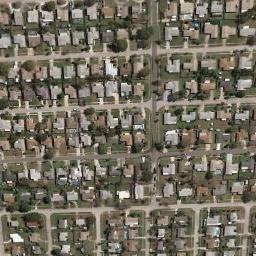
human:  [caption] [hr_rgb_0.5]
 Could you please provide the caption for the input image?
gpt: The dense residential is next to the road .

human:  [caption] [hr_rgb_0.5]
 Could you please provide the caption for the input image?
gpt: A dense residential area has lots of trees and houses arranged neatly while some roads go through the residential area .

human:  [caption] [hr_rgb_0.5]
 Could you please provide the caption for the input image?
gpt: There are many roads and neatly arranged houses and trees and many vehicles in densely populated areas .

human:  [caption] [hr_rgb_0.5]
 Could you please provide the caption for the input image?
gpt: The house is about the same size .

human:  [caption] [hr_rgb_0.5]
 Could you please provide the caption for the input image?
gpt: There are more than a hundred buildings arranged neatly on dense residential area .